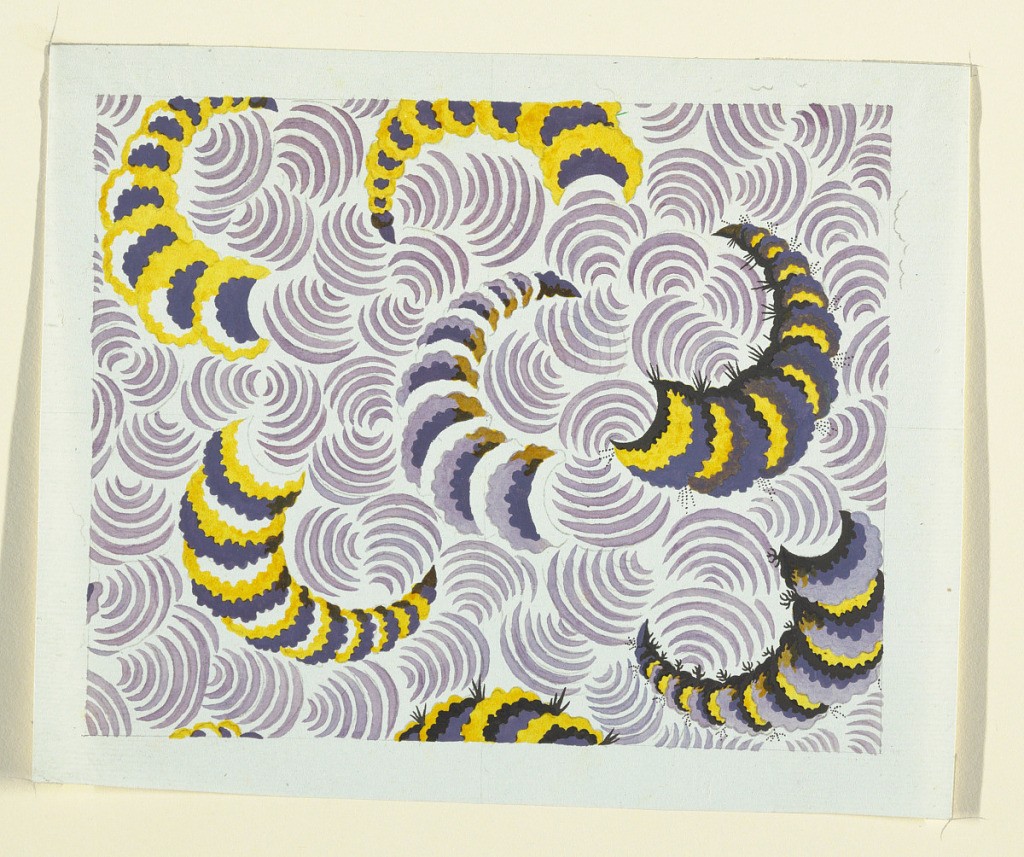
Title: Floral design for printed textiles
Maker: Louis-Albert DuBois, Swiss, 1752–1818
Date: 1800–1818
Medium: Brush and gouache, graphite on blue wove paper
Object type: Drawing
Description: Purple concentric shapes from a dense pattern, yellow and purple bumble bee-like motifs overlay the background.